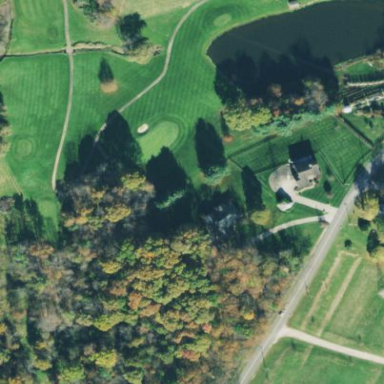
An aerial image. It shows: Rough area in golf course.